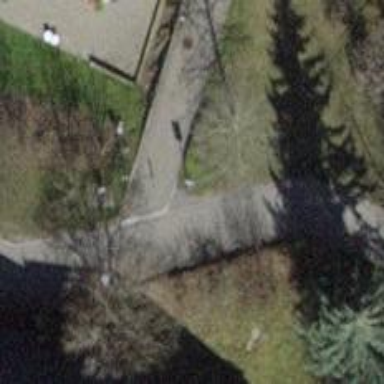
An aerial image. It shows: Bollard.